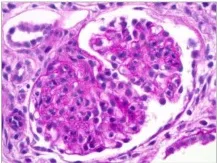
Renal pathological presentation (kidney biopsy of the proband 15 days after admission). Brightfield microscopy (PAS stain x600). Mesangial, and ,endocapillary hypercellularity.
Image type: pathology (pas)